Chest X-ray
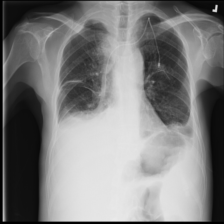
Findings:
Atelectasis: negative
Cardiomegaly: negative
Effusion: positive
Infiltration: negative
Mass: negative
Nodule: negative
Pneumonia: negative
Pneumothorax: negative
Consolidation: negative
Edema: negative
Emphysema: negative
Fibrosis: negative
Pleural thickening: negative
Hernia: negative